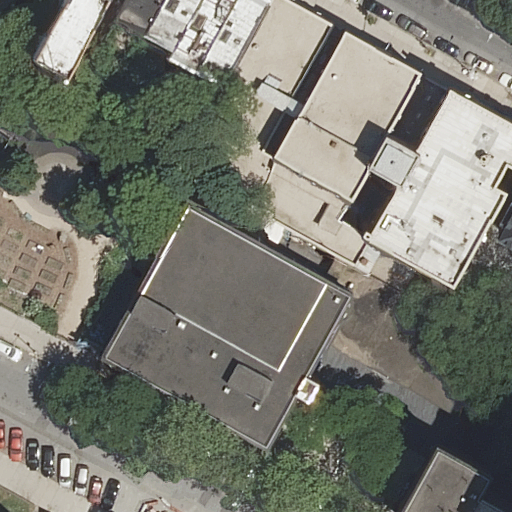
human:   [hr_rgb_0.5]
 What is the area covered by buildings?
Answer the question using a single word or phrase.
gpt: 603m2

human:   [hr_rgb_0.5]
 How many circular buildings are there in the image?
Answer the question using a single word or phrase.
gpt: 0

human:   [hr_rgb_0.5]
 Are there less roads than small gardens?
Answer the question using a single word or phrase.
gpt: no

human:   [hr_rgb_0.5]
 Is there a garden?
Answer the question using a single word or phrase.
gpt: yes

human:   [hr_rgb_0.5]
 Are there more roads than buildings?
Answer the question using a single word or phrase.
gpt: no

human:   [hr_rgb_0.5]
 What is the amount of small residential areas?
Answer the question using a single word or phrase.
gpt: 0

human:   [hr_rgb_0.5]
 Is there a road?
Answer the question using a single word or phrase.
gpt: yes

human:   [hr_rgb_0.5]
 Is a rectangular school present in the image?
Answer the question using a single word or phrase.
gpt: yes

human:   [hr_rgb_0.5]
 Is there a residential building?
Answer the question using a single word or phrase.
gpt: yes

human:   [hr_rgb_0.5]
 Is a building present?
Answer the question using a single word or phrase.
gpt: yes

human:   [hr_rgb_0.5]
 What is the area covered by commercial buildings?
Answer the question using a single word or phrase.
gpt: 0m2

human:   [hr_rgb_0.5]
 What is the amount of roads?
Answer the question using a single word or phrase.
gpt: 6

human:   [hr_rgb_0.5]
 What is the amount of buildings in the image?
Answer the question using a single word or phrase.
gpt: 9

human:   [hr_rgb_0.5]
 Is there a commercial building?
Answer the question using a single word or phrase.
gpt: no

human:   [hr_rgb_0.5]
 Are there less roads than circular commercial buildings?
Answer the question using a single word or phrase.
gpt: no

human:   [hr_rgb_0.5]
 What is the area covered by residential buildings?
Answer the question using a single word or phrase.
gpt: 603m2

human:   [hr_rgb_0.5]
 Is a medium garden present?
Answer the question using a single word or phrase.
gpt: no

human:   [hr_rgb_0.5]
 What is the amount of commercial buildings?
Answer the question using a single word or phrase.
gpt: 0

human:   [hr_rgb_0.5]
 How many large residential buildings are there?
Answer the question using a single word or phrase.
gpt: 0

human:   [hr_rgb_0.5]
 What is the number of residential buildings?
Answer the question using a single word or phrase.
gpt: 9

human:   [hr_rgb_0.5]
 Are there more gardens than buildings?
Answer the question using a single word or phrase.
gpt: no

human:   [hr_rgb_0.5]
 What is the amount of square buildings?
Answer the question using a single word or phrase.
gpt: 0

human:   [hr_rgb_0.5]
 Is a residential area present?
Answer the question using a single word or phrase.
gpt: yes

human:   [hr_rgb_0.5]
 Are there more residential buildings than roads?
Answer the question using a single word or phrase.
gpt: yes

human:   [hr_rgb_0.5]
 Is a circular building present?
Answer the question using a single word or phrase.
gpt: no

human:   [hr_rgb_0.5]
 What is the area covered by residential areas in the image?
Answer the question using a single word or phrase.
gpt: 3538m2

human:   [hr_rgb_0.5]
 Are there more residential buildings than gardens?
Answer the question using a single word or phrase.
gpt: yes

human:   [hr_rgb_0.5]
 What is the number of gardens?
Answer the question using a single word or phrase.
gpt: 1

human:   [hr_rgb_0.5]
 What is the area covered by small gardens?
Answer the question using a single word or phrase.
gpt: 0m2

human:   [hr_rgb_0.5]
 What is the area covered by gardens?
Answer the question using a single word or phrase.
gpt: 1616m2

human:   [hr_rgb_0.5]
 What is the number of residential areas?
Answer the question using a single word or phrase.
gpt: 1

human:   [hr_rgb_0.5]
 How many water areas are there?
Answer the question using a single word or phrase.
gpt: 0

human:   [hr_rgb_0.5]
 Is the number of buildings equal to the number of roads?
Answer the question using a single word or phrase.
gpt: no

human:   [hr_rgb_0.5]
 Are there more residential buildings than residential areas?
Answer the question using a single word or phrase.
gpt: yes

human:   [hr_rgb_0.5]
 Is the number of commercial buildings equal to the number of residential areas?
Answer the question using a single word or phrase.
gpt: no

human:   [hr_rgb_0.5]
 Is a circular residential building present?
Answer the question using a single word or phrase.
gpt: no

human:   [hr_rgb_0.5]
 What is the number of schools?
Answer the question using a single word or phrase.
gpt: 1

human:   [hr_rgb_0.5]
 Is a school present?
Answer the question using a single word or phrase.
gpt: yes

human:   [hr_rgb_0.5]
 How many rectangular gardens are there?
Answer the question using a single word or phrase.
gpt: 0

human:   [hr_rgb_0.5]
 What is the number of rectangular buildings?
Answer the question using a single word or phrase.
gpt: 8

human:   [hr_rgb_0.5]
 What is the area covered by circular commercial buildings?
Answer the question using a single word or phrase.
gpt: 0m2

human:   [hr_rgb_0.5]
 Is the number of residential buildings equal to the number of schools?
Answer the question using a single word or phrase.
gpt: no

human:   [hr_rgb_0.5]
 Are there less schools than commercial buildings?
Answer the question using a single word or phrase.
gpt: no

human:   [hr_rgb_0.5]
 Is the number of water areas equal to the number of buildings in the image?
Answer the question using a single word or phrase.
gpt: no

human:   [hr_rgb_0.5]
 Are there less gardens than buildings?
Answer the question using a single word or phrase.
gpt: yes

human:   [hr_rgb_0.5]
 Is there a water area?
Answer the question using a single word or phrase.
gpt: no

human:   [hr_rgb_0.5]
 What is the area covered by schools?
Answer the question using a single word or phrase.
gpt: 2m2

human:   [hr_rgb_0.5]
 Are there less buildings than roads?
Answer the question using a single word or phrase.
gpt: no

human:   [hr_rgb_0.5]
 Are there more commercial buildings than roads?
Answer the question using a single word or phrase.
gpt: no

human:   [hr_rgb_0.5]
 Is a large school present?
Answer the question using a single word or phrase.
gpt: no

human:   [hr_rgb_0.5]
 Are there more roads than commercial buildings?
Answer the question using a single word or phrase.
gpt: yes

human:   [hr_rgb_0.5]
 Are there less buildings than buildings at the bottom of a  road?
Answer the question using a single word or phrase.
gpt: no

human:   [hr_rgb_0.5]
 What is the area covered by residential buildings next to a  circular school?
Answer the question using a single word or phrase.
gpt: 0m2

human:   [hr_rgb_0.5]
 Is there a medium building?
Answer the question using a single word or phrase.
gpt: yes

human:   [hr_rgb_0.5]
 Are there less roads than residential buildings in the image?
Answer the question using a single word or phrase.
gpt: yes

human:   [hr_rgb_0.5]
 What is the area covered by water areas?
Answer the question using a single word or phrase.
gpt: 0m2

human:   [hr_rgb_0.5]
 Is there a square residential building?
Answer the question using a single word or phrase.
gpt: no

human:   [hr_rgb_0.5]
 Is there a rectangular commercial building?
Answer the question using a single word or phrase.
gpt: no

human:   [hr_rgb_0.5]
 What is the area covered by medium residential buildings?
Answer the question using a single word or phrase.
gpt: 325m2

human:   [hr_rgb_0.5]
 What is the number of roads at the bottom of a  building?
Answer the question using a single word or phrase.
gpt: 6

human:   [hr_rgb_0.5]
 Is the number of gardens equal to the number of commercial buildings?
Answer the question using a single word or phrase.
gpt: no

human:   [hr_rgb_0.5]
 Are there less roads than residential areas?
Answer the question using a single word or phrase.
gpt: no

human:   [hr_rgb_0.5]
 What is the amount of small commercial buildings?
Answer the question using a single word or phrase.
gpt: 0

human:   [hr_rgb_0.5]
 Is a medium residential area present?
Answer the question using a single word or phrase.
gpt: no